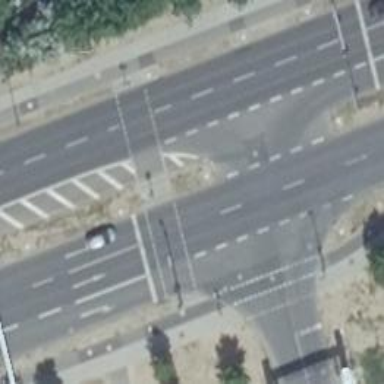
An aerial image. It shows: Road with traffic signals and crossing with traffic signal island.